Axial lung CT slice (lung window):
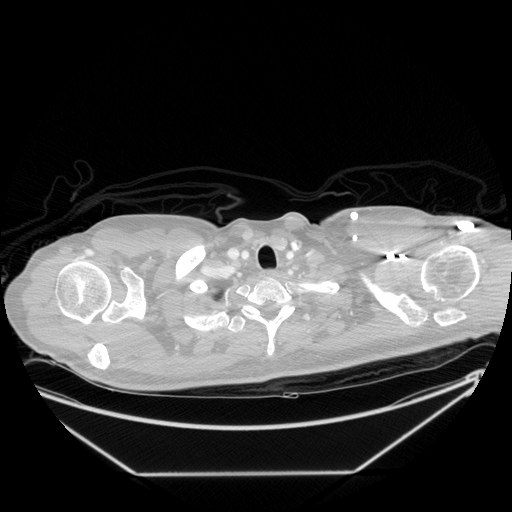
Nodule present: no